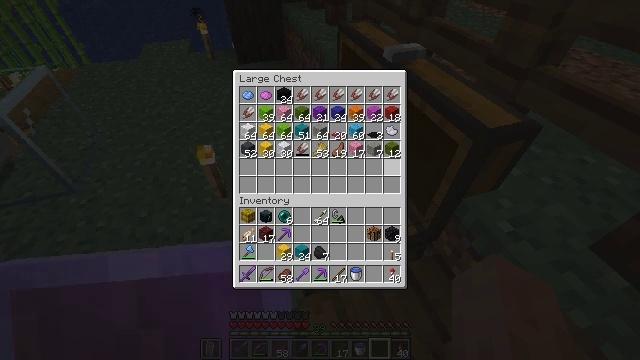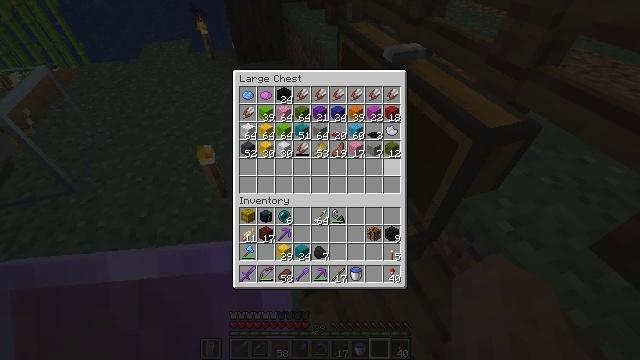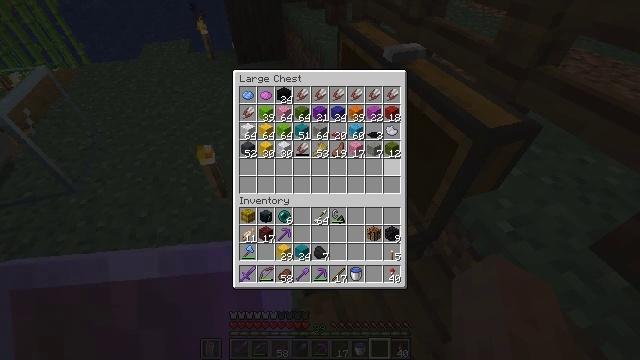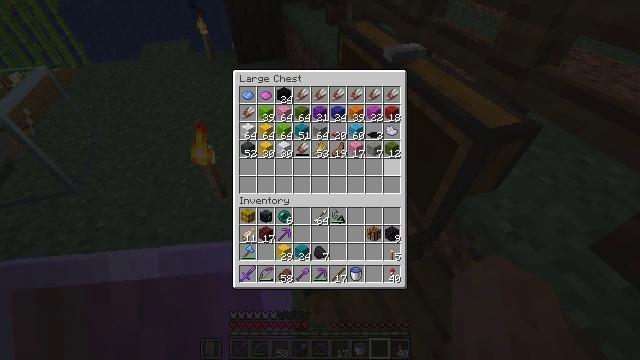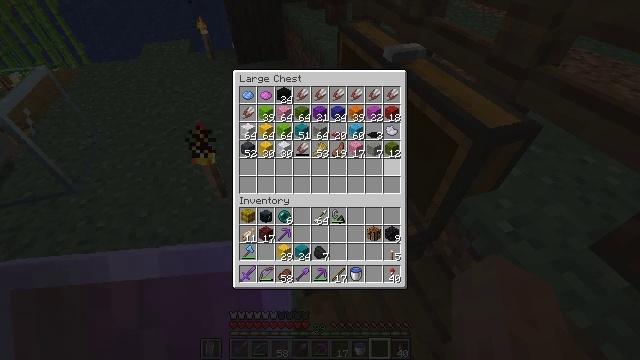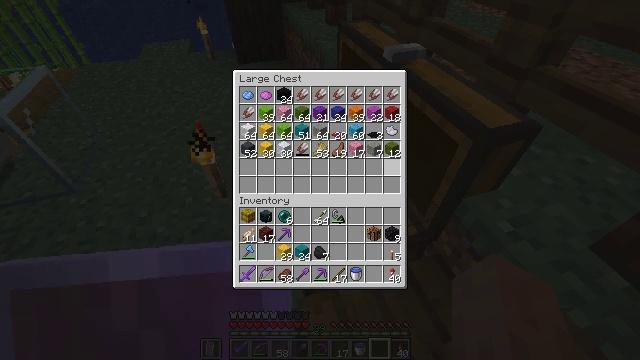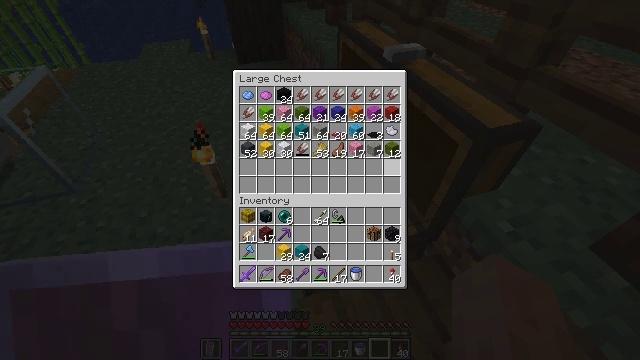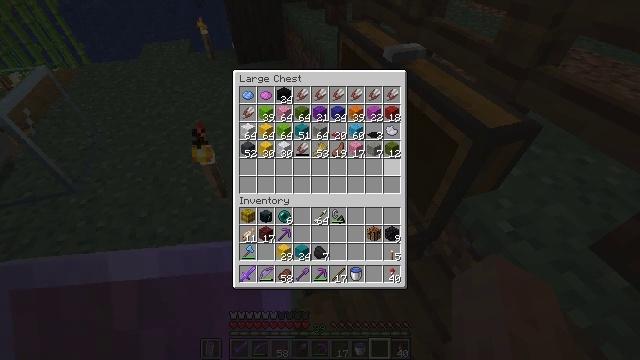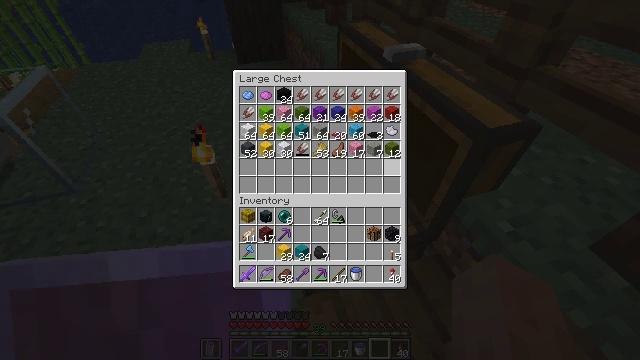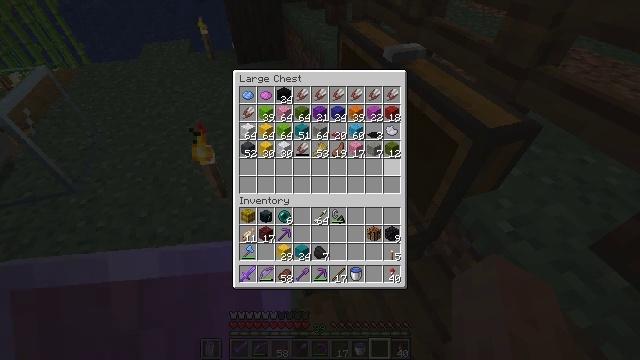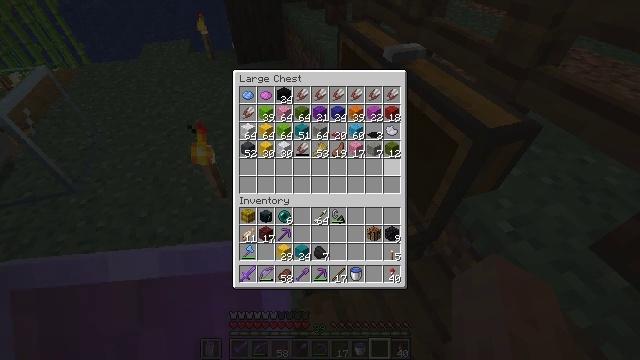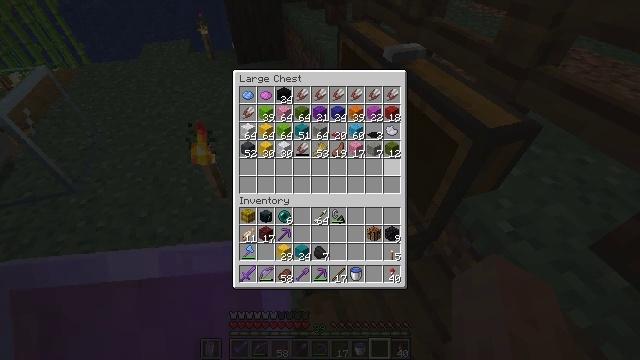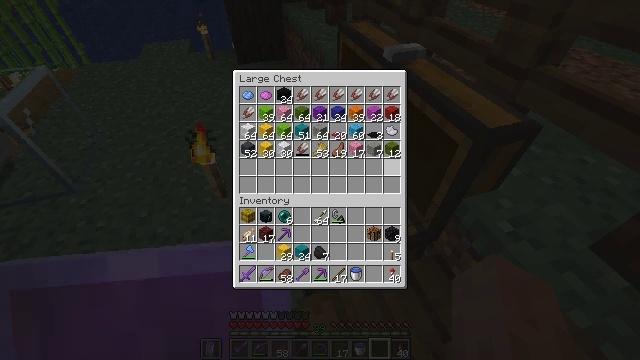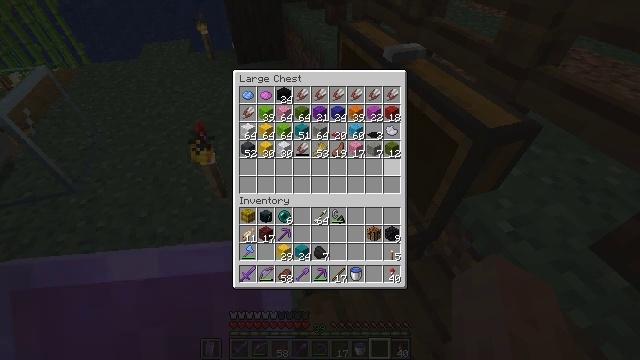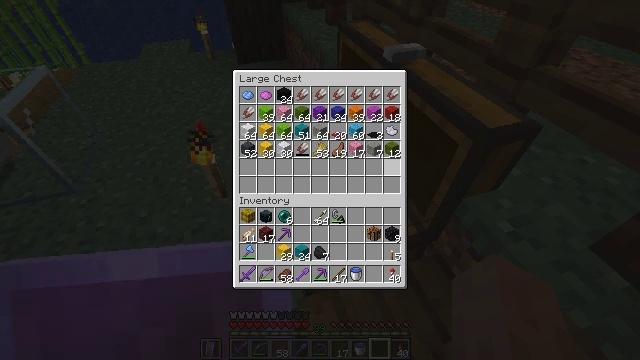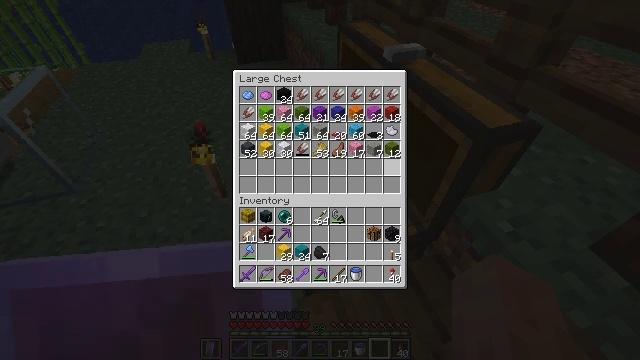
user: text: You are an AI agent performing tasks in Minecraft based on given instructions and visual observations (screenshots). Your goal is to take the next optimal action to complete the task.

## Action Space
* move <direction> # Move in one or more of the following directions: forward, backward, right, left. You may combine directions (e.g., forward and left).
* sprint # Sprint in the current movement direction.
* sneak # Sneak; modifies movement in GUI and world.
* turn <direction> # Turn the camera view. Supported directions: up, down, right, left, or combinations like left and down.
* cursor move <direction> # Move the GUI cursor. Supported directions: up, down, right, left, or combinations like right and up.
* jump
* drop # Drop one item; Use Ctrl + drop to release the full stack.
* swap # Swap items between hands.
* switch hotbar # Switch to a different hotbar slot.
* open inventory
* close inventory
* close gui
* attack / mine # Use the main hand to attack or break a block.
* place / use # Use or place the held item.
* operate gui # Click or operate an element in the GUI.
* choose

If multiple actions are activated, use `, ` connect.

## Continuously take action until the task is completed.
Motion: motion action
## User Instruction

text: craft item cyan carpet
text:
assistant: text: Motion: no_op
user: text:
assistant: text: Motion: no_op
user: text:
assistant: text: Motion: no_op
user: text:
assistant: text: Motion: no_op
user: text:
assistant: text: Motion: no_op
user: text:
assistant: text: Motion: no_op
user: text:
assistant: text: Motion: no_op
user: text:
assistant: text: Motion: no_op
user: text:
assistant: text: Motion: no_op
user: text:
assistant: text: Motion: no_op
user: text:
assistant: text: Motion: no_op
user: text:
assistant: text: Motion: no_op
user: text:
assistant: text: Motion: no_op
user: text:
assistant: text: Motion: no_op
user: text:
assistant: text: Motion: no_op
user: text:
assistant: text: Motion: no_op
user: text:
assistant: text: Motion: no_op
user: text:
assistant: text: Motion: no_op
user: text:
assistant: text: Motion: no_op
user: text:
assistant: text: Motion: no_op
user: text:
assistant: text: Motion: no_op
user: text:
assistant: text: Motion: no_op
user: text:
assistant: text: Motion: no_op
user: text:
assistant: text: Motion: no_op
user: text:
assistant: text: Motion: no_op
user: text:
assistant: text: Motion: no_op
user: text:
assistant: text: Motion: no_op
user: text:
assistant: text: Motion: no_op
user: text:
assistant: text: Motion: no_op
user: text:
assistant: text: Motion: no_op